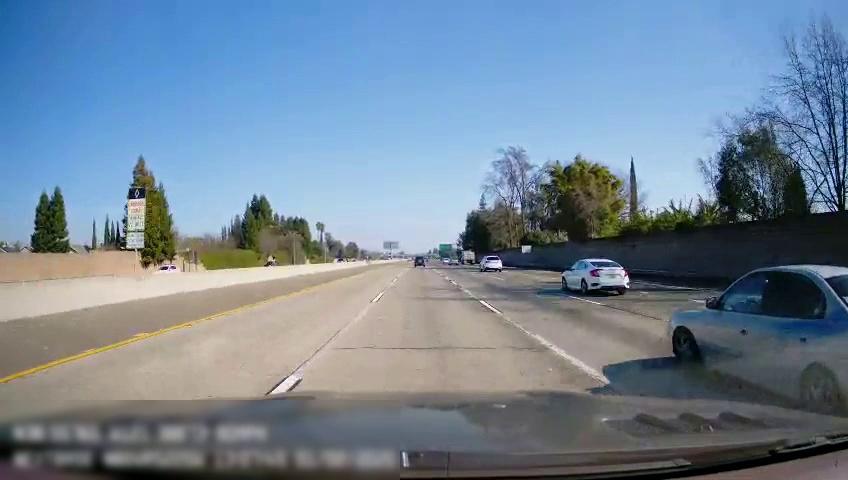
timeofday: Day
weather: Sunny
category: Drivable Space
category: Vehicles | Other LV
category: Vehicles | SUV
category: Vehicles | SUV
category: Vehicles | Car
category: Vehicles | Car
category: Vehicles | Car
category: Vehicles | Car
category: Lanes | Current Lane
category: Lanes | Alternate Lane
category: Lanes | Alternate Lane
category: Lanes | Alternate Lane
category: Lanes | Alternate Lane
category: Lanes | Alternate Lane